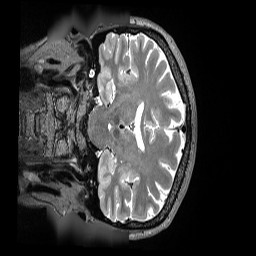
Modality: T2w
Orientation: coronal
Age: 43
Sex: female